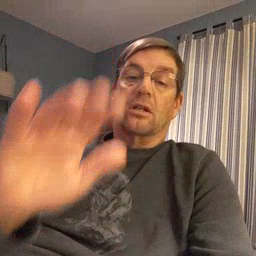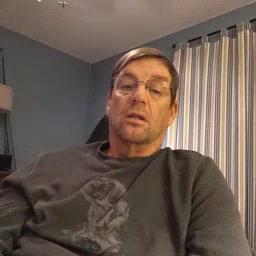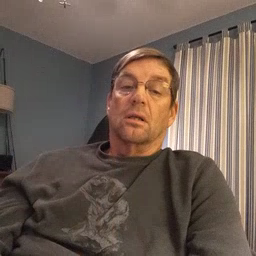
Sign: finish